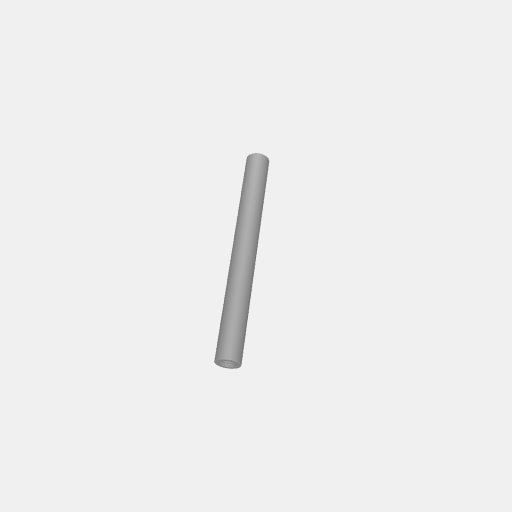
Part: Standoff6OD56